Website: macys
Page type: gifting
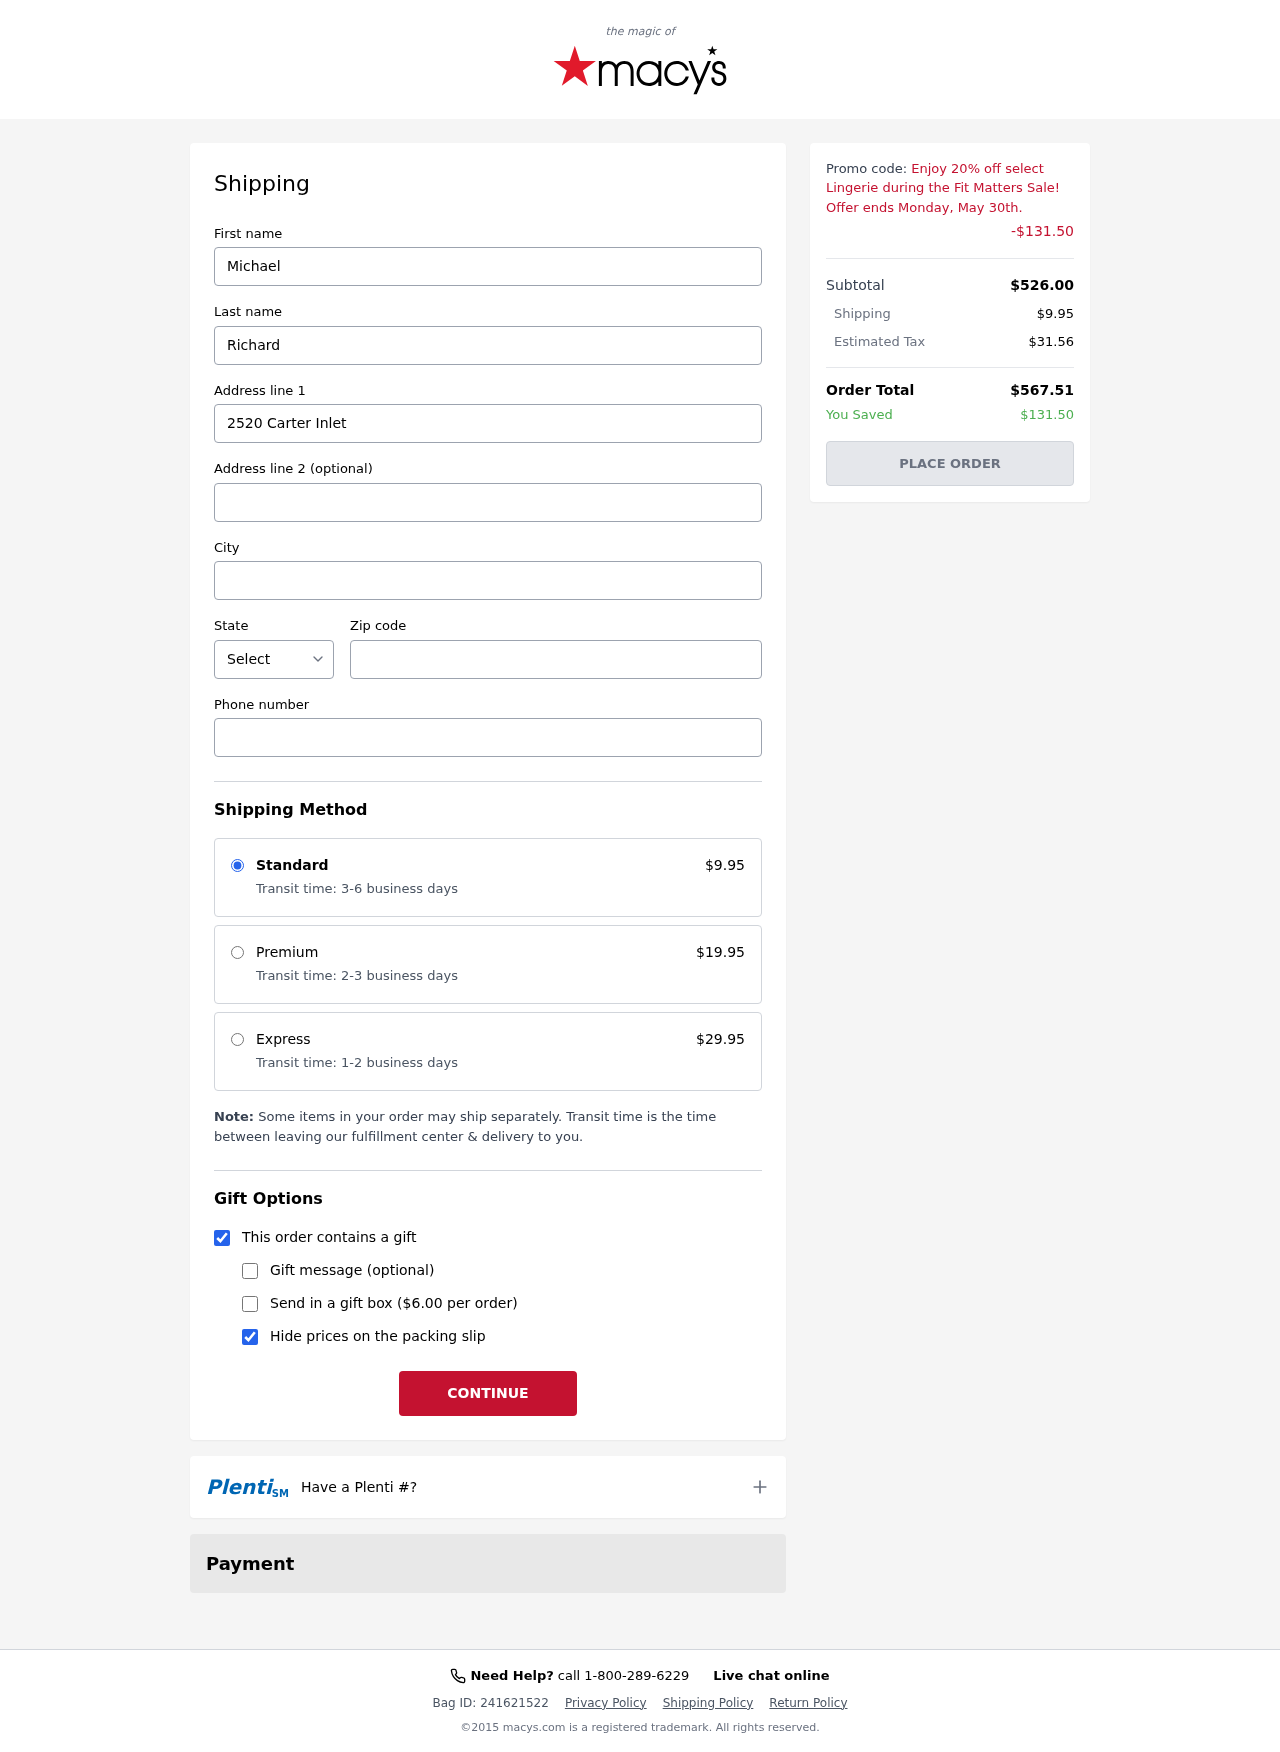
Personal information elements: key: PII_CITY
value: Hallchester
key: PII_FIRSTNAME
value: Michael
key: PII_LASTNAME
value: Richard
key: PII_PHONE
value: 8458755317
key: PII_POSTCODE
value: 45278
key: PII_STATE_ABBR
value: MA
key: PII_STREET
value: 2520 Carter Inlet
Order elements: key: ORDER_SHIPPING_COST
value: $9.95
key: ORDER_DISCOUNT
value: -$131.50
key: ORDER_SUBTOTAL
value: $526.00
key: ORDER_TAX
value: $31.56
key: ORDER_TOTAL
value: $567.51
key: ORDER_SAVINGS
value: $131.50